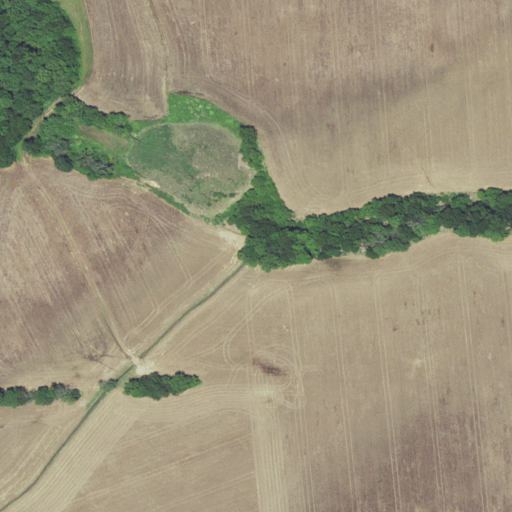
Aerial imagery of valley in North Carolina named Yadkin Valley containing cultivated crops, woody wetlands, shrub, herbaceous wetlands, deciduous forest, grassland, and pasture